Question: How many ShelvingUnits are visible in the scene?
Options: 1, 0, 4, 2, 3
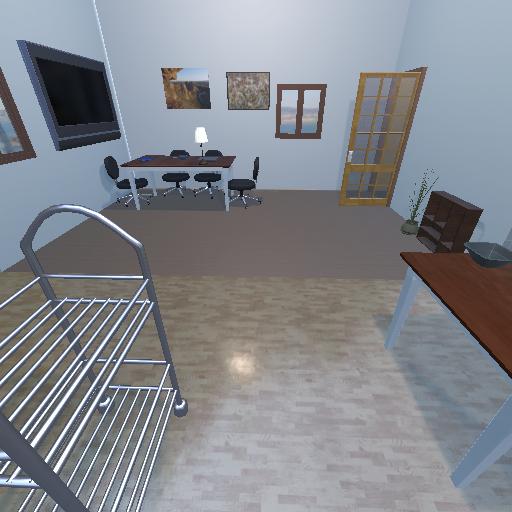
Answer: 1